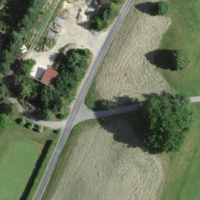
EUNIS habitat code: 53
Species observed at this site:
Prunus padus